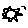
Label: sun